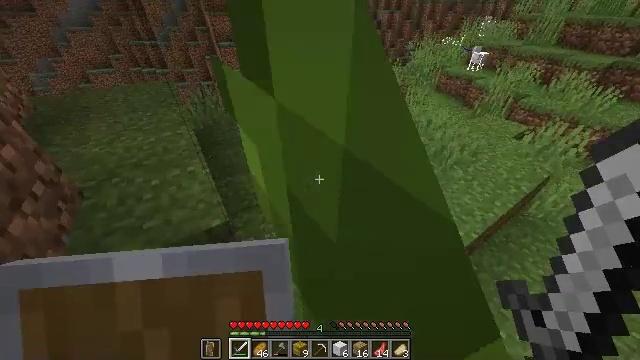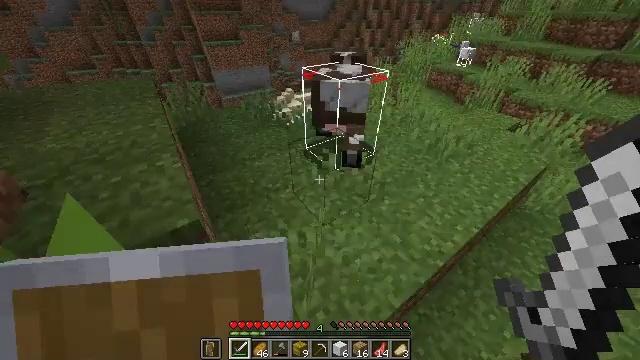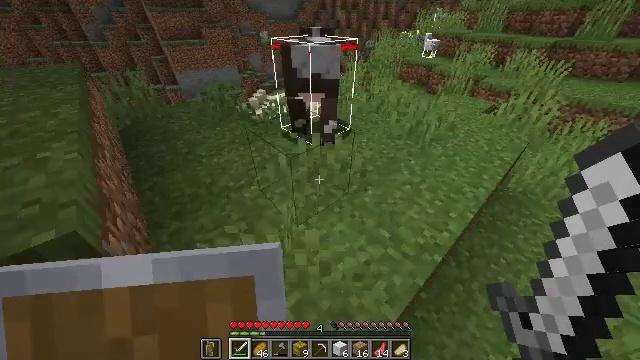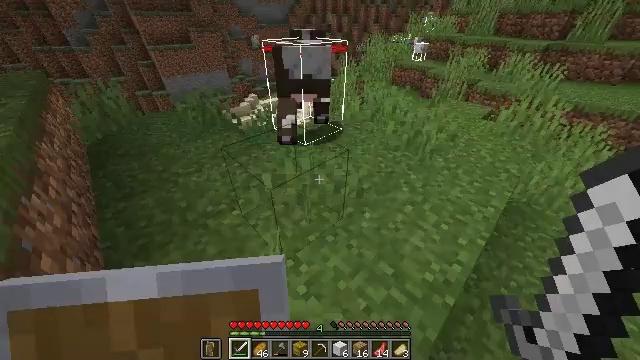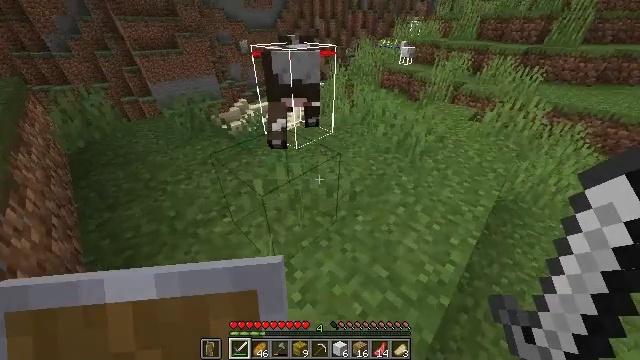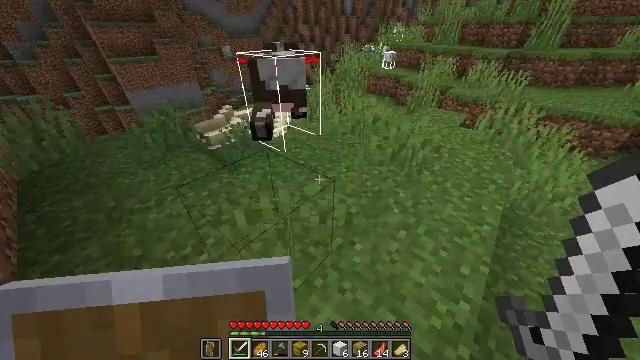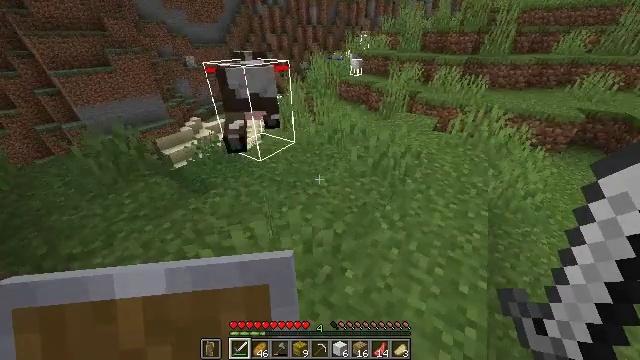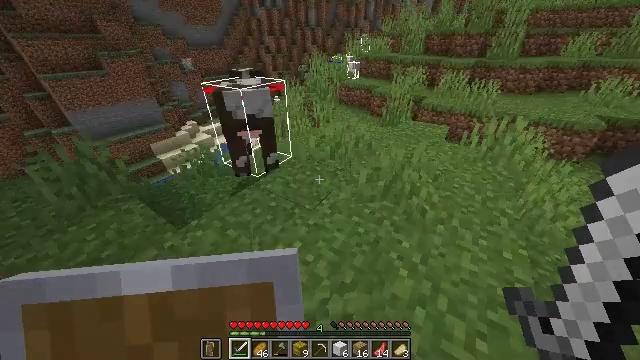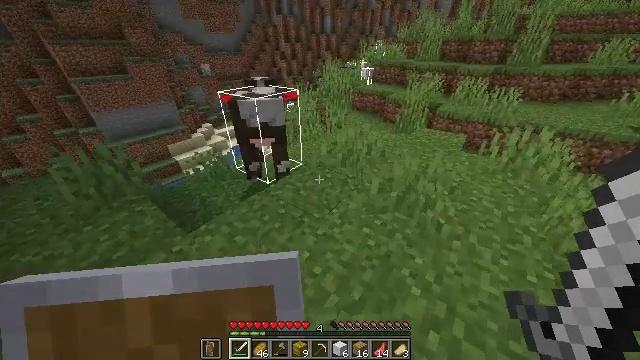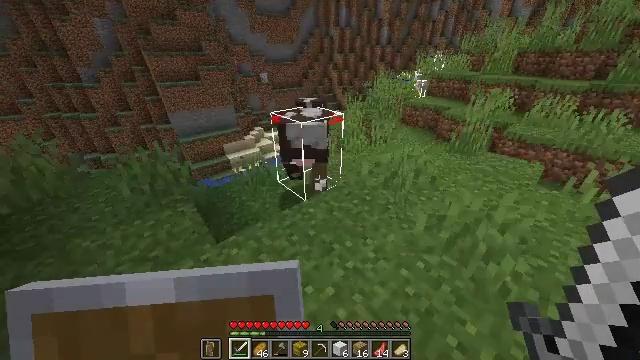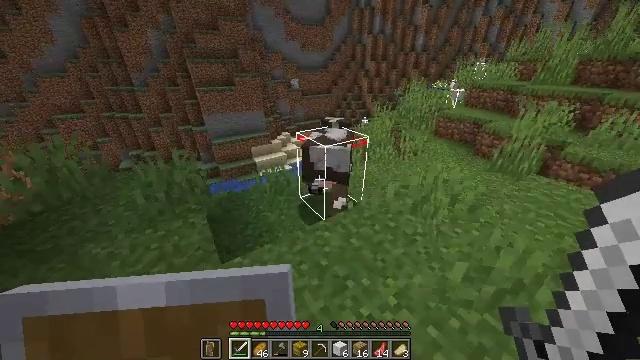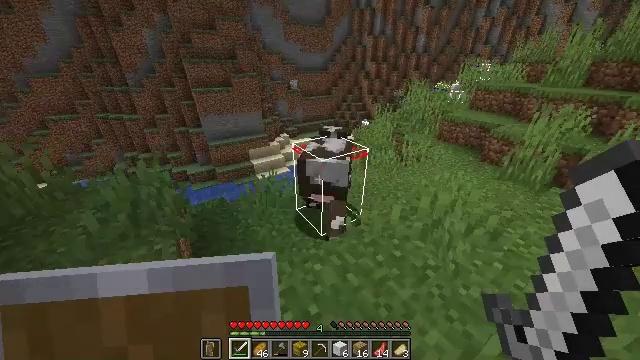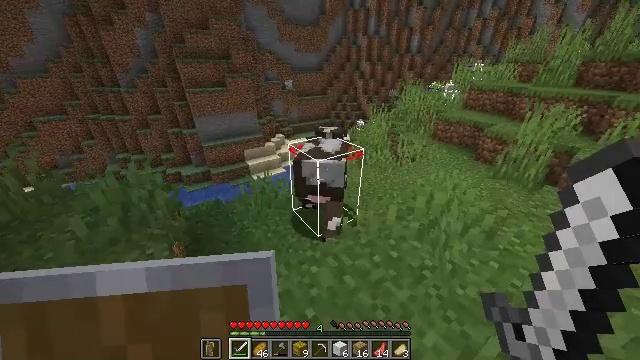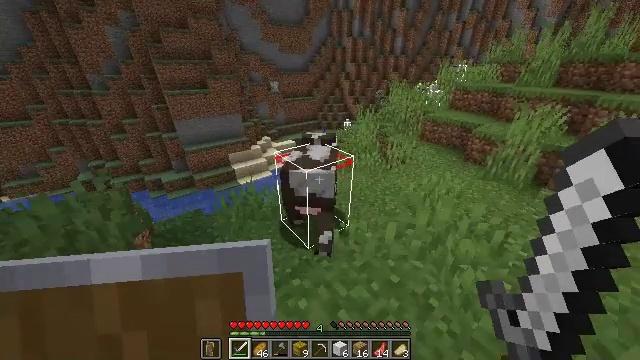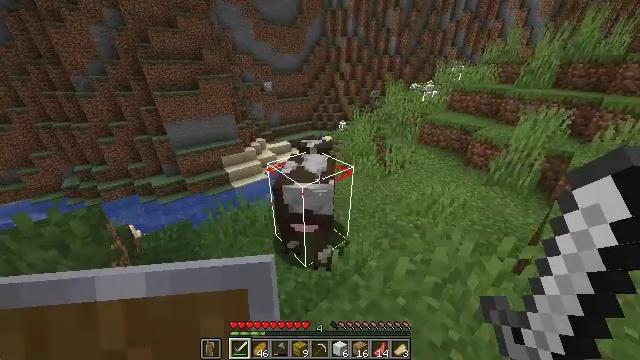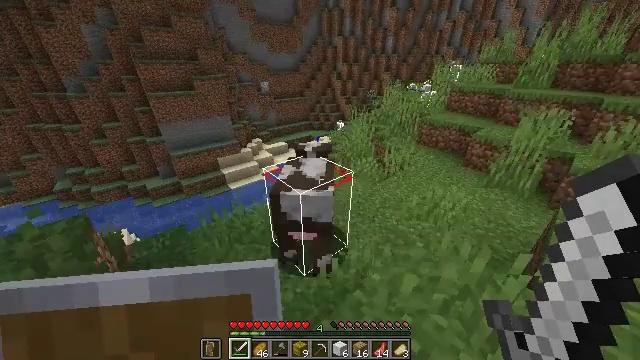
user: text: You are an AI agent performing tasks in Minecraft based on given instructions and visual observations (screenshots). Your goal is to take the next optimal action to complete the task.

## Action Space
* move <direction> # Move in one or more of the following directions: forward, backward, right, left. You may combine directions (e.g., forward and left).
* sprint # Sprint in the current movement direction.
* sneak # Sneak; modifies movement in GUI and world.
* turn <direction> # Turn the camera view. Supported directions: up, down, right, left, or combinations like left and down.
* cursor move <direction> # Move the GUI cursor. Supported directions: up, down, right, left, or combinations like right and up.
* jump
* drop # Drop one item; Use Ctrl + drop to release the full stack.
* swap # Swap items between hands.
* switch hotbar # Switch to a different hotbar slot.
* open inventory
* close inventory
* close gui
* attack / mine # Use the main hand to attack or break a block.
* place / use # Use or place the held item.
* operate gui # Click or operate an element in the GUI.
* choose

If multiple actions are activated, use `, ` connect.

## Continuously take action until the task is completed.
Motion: motion action
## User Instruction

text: Kill the cow.
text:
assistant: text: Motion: move forward, sprint, turn right
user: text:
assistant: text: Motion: move forward, sprint, turn right
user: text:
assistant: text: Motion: move forward, sprint, turn right
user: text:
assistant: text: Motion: move forward, sprint, turn right
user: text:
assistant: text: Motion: move forward, sprint, turn right
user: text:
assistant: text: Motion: move forward, sprint, turn right and up
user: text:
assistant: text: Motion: move forward, sprint
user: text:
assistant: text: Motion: move forward, sprint, turn left and up
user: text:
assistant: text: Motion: move forward, sprint, turn left and up
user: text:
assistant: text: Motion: move forward, sprint, turn left and up
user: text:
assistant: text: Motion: move forward, sprint
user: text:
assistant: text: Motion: move forward, sprint, turn right
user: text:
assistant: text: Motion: move forward, sprint, turn right
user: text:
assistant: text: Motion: move forward, sprint, turn right
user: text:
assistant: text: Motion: move forward, sprint
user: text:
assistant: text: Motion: move forward, sprint
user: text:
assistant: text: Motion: move forward, sprint
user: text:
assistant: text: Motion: move forward, sprint
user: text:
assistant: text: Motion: move forward, sprint, turn left
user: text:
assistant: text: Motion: move forward, sprint, turn left and down
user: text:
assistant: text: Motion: move forward, sprint, turn left and down
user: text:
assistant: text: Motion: move forward, sprint, turn left and down, attack / mine
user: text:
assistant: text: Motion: move forward, sprint, attack / mine
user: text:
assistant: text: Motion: move forward, sprint, turn left and down, attack / mine
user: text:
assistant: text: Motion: move forward, turn left and down, attack / mine
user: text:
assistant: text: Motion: turn left and down
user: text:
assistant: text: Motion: no_op